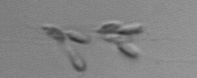
Label: Dinobryon